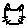
Label: cat